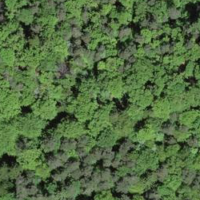
EUNIS habitat code: 41
Species observed at this site:
Cardamine heptaphylla
Fagus sylvatica